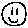
Label: smiley face